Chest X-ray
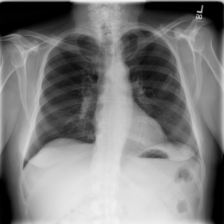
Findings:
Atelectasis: negative
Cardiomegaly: negative
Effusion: negative
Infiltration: negative
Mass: negative
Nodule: negative
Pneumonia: negative
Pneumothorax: negative
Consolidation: negative
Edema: negative
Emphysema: negative
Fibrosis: negative
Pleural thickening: negative
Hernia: negative